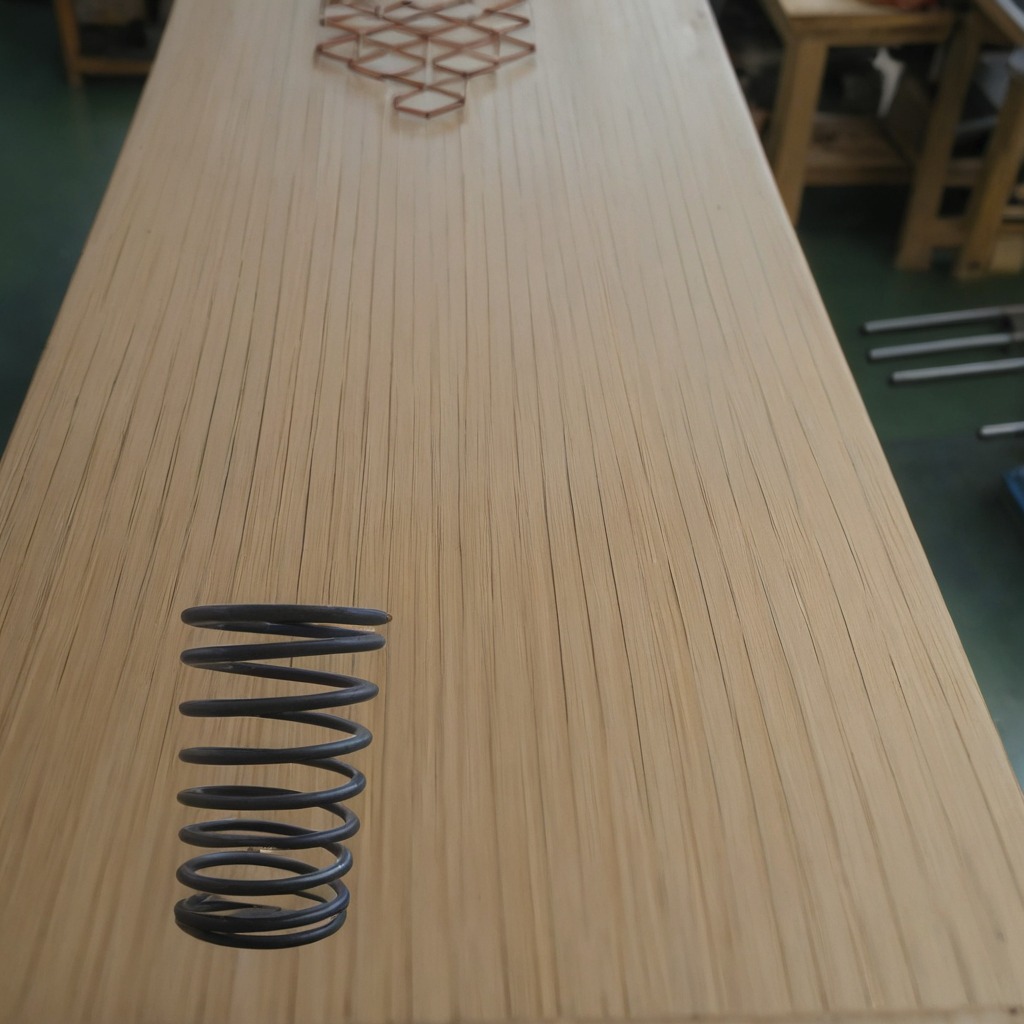
A coiled metal spring is lying on the workbench.